Question: I just found the <URL> on OSX.
When I try to run a Julia script in Atom, like in <URL>, I get a path error:

Changing my path by editing '~/.profile' doesn't work... How can I get this to run?
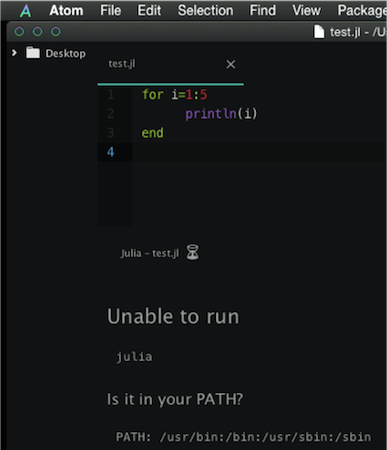
Answer: Go to Atom --> Open Your Init Script

There, in the init.coffee file, put this:
'''
process.env.PATH = ["/Applications/Julia-0.4.0-dev-a9e0dd2fb2.app/Contents/Resources/julia/bin",
process.env.PATH].join(":")
'''
and it should run when you do + .